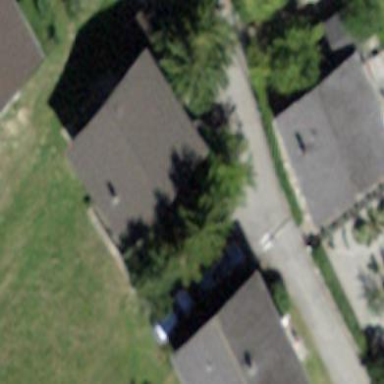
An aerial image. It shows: Simple house.